Field crop: maize
Growth stage: 2
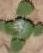
Species: chenopodium